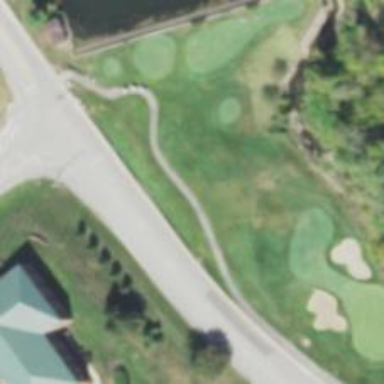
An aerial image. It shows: Pathway for golfing.